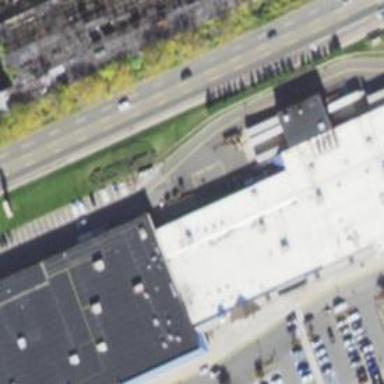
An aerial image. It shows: Building.